Question: Can somebody guide me in the right direction? My android game that I made on unity 2018.4.9 using C# on VS 2017 is unable to detect files at persistent data path.
The two font files are located in the persistent data path directory.
This is my code which locates the two font files.
'''
string fontpath1 = Application.streamingAssetsPath + "/LEOPALMHINDI15K710.TTF";
string fontpath2 = Application.streamingAssetsPath + "/LEOPALMHINDI14K240.TTF";
//Check Font 1 existence
if (File.Exists(fontpath1))
{
Debugtext.text += "true1
";
}
else if (!File.Exists(fontpath1))
{
Debugtext.text += "false1
";
}
//Check Font 2 existence
if (File.Exists(fontpath2))
{
Debugtext.text += "true2
";
}
else if (!File.Exists(fontpath2))
{
Debugtext.text += "false2
";
}
//Third File(Image file existence)
if (File.Exists(Application.persistentDataPath + "/FullShot.jpg"))
{
Debugtext.text += "trueIM
";
}
else if (!File.Exists(Application.persistentDataPath + "/FullShot.jpg"))
{
Debugtext.text += "falseIM
";
}
Debugtext.text += Application.persistentDataPath;
'''
Debugtext.text is a textbox which shows the result of three files:
a) Font File 1
b) Font File 2
c) An Image File
The debug traces for files 1 and 2 are always false, whereas the image file returns true when it's present.
These fonts files are downloaded using UnityWebRequest from streaming path to persistent path using the following code:
'''
string fontpath1 = Application.streamingAssetsPath + "/LEOPALMHINDI15K710.TTF";
string fontpath2 = Application.streamingAssetsPath + "/LEOPALMHINDI14K240.TTF";
//Request Font1
UnityWebRequest request = UnityWebRequest.Get(fontpath1);
request.SendWebRequest();
while (!request.isDone)
{
}
System.IO.File.WriteAllBytes(Application.persistentDataPath + "/LEOPALMHINDI15K710.TTF", request.downloadHandler.data);
//Request Font2
UnityWebRequest font2 = UnityWebRequest.Get(fontpath2);
font2.SendWebRequest();
while (!font2.isDone)
{
}
System.IO.File.WriteAllBytes(Application.persistentDataPath + "/LEOPALMHINDI14K240.TTF", font2.downloadHandler.data);
'''
The files are downloaded and written properly to the Persistent data path which is storage/emulated/0/Android/data/com.appname.com/files(cross-checked in traces.)
Why are these two font files not being located and returning false while other files in same path returns true?
Please, anyone, help me fix it. I gotta locate these two font files.
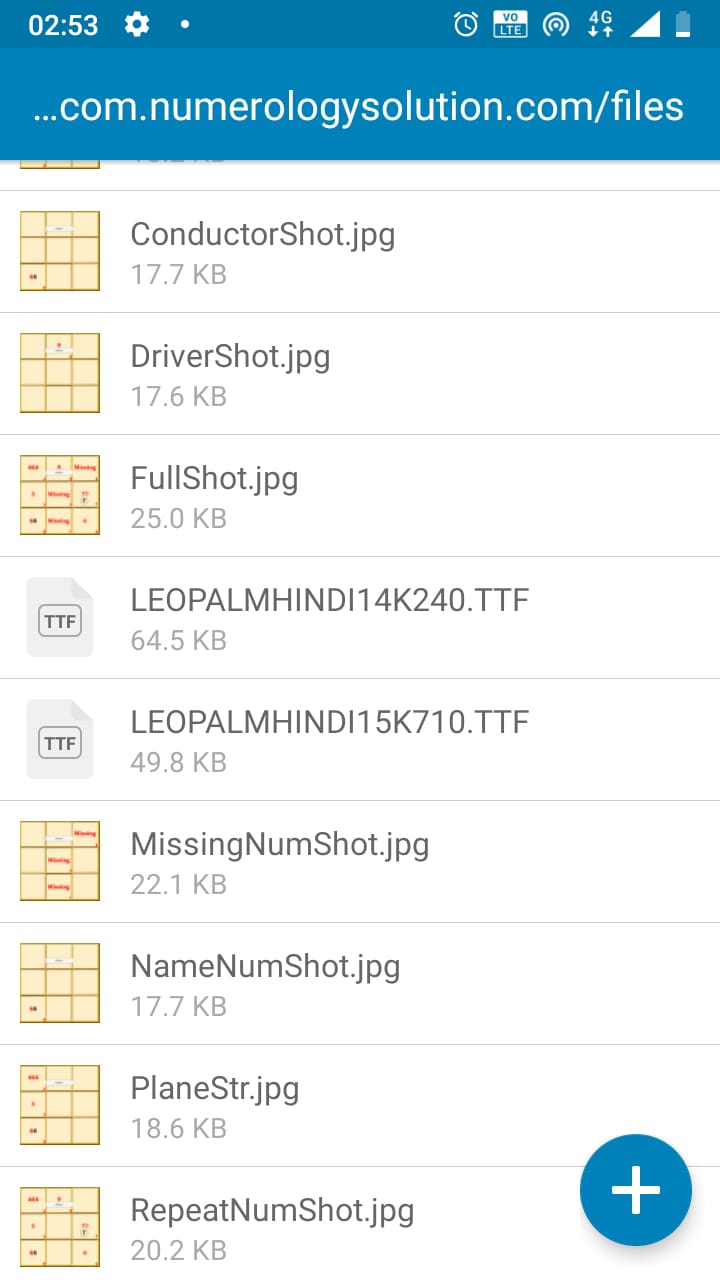
Answer: In general:
Allways use <URL> instead of hardcoding system paths via string concatenation '+ "/"'! 'Path.Combine' rather uses the correct path separators according to the running OS
'''
string fontpath1 = Path.Combine(Application.streamingAssetsPath, "LEOPALMHINDI15K710.TTF");
string fontpath2 = Path.Combine(Application.streamingAssetsPath, "LEOPALMHINDI14K240.TTF");
'''
---
Then note that you check for existence of the fonts in the 'streamingAssetsPath' while for the image you check in the 'persitentDataPath' ...
So to answer the question
> Why are these two font files not being located and returning false while other files in same path returns true?
You are not looking in the same path!
You probably wanted to check the existence for the fonts also in the 'persitentDataPath'.
Afaik direct 'System.IO' don't work for the 'streamingAssetsPath' on Android since it is packed. That's why you are using 'UnityWebRequest' to read them. So for 'streamingAssetsPath' these checks will probably always be 'false'.